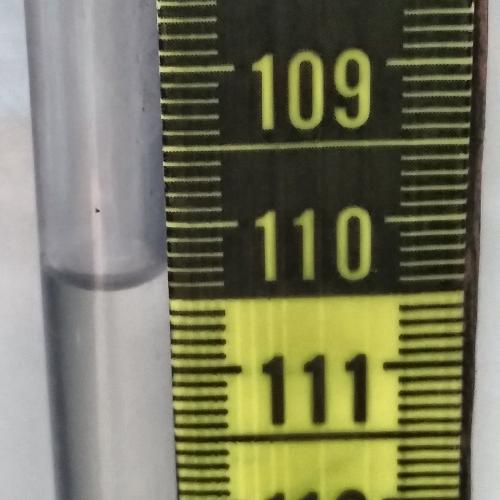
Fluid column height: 110.4 cm